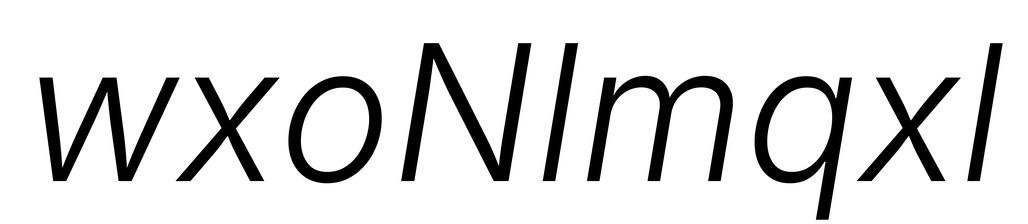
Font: Inter-Italic_Light_Italic